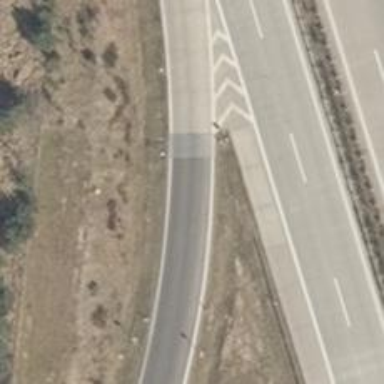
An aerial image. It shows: Asphalt motorway link.